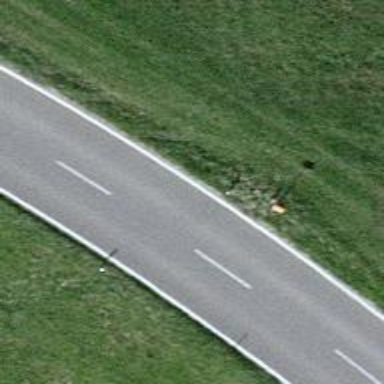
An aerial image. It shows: Secondary road with asphalt surface.